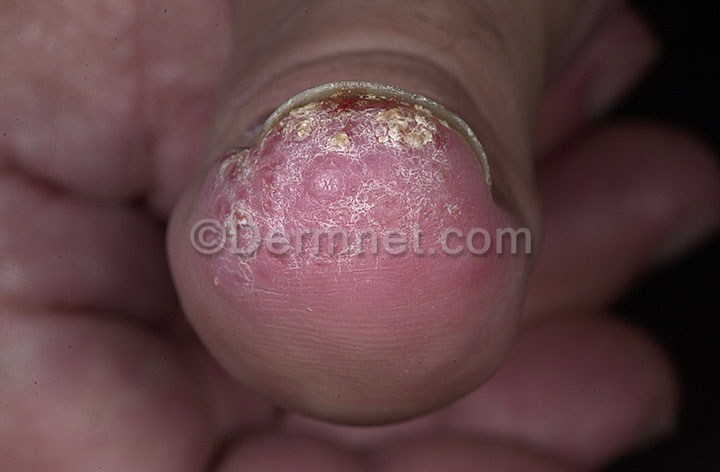
Disease: Eczema Photos